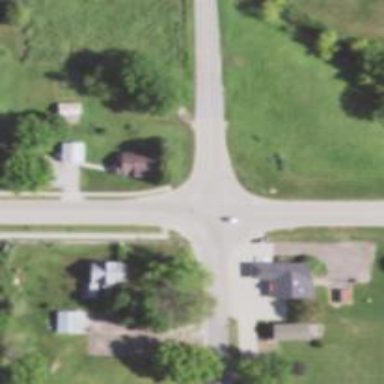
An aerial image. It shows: Stop road.